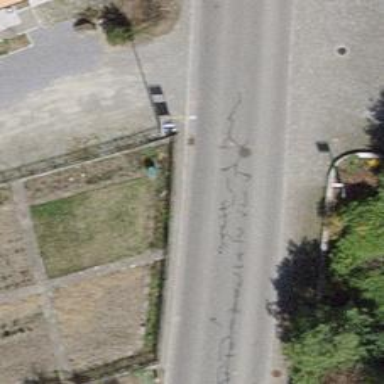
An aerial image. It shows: Left sidewalk along asphalt tertiary road.